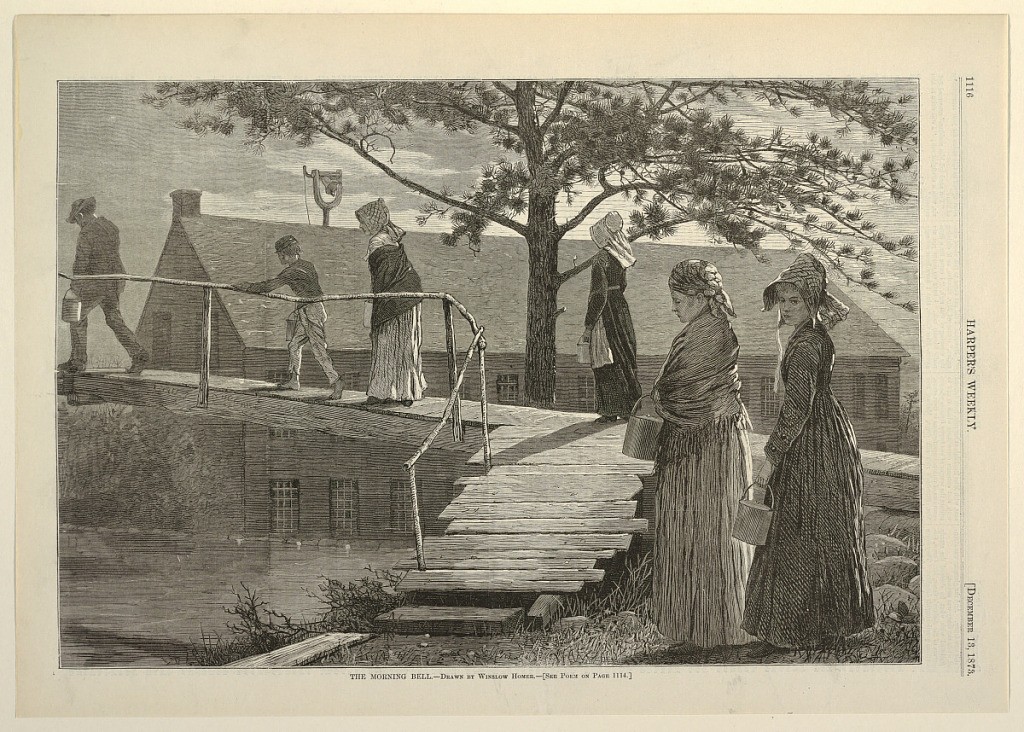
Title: The Morning Bell, from Harper's Weekly, December 13, 1873, p. 1116.
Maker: Winslow Homer, American, 1836–1910
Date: December 13, 1873
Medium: Wood engraving in black ink on newsprint paper.
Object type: Print
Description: Horizontal view of a wooden foot-bridge leading over a stream and a group of people, all carrying pails, crossing it.  A girl at the extreme right turns to look at the spectator.  In the background a bell is ringing on the roof of a large house.